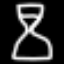
Label: hourglass